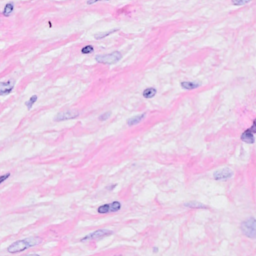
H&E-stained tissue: Breast